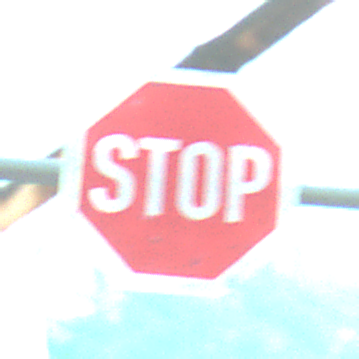
Verkehrszeichen: Stop
Umgebung: Roofed, Special
Tageszeit: MorningAfternoon
Wetter: PartlyCloudy
Licht: Natural
Jahreszeit: NotSpecified
Kontrast: MediumContrast